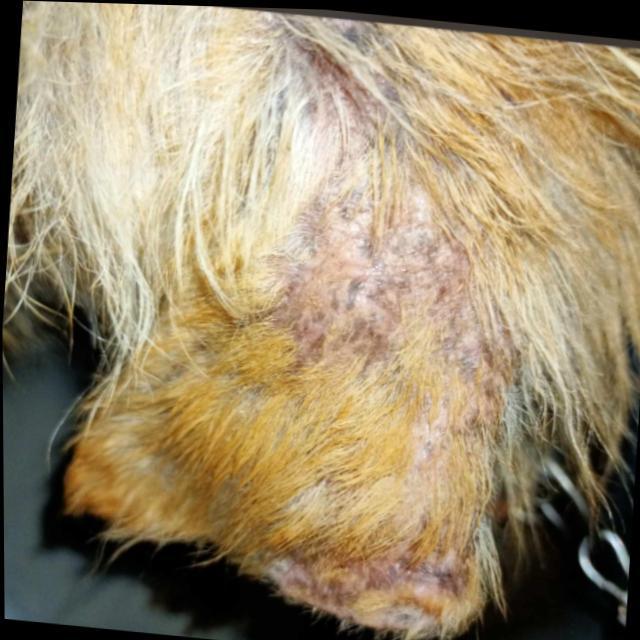
Canine demodicosis (Demodex mange) — caused by Demodex canis mites. Presents with alopecia, follicular papules, pustules, and comedones. Often localized on face and forelimbs.